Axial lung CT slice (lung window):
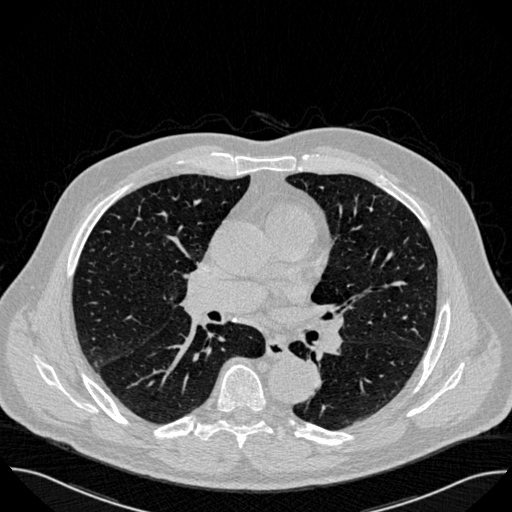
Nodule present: no